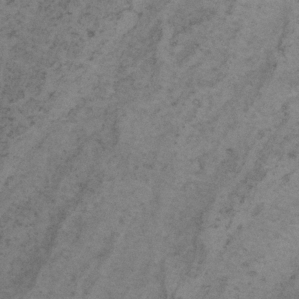
Label: frost